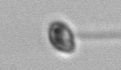
Label: flagellate